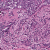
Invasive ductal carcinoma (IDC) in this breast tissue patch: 1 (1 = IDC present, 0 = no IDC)